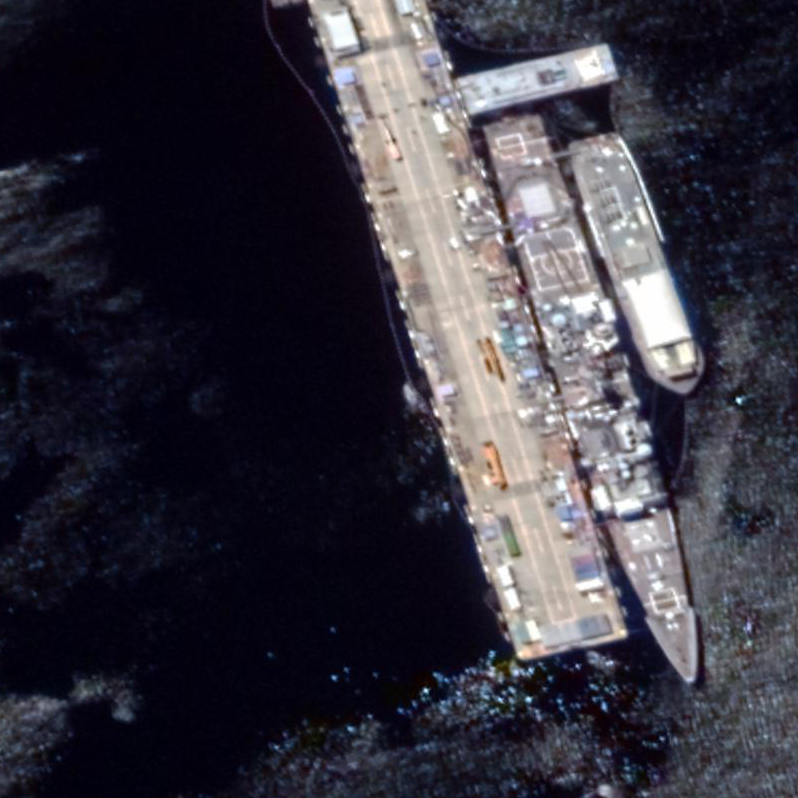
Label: cruiser